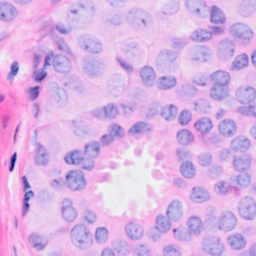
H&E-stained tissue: Breast